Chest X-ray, PA view. Patient: 47 years old, sex F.
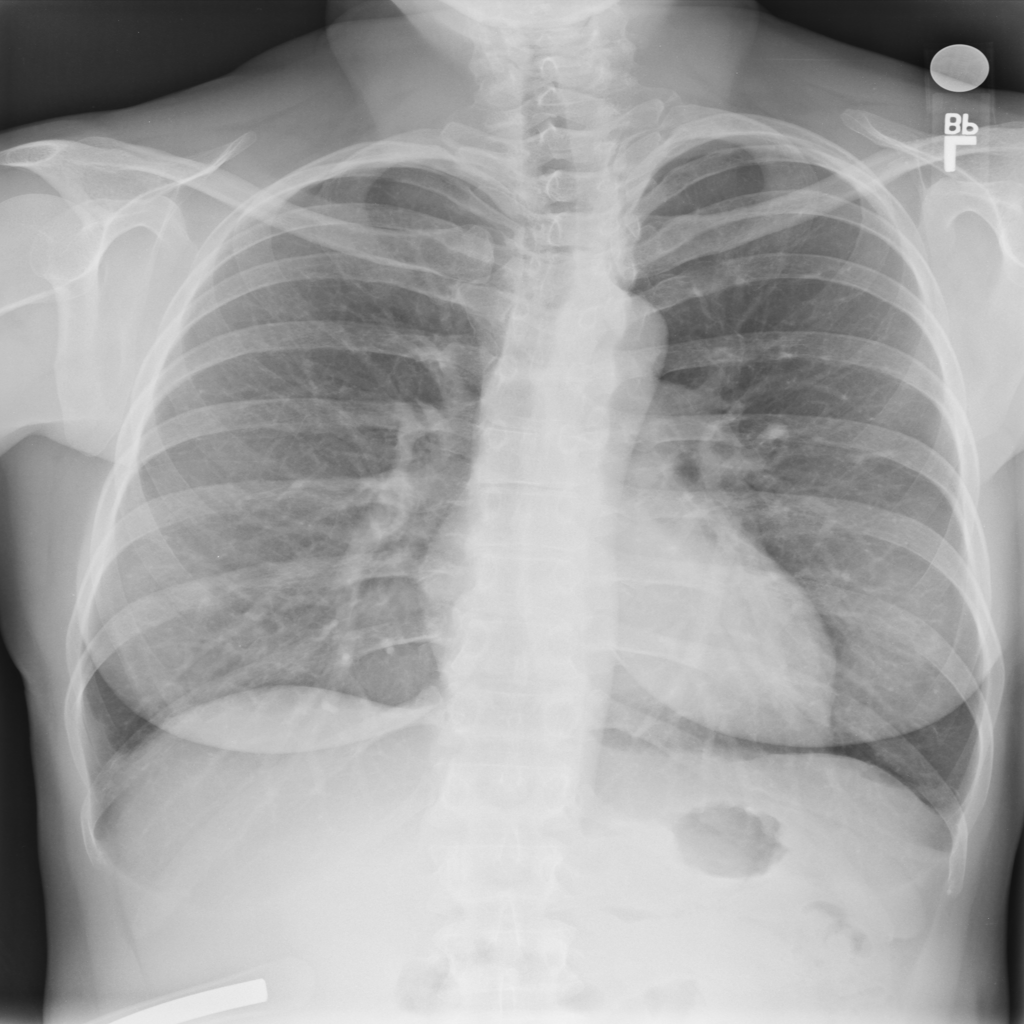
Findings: No Finding